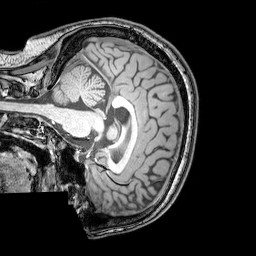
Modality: T1w
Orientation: sagittal
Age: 26
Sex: male
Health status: healthy
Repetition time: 0.081 s
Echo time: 0.037 s